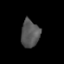
Tissue: lung
Cell type: Others
Senescence score: 0.1828
Nuclear area (px): 497
Mean DAPI intensity: 85.922